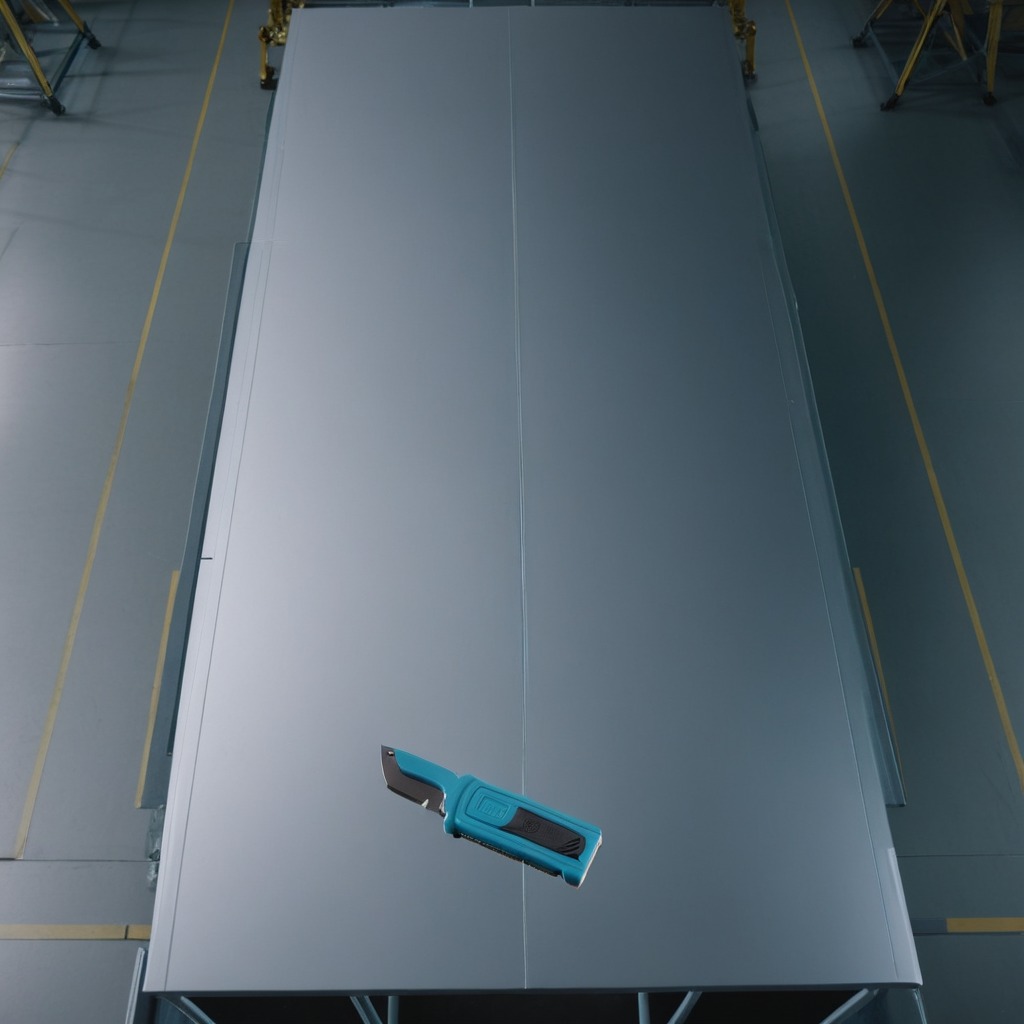
A utility knife is lying on the toolbox surface.